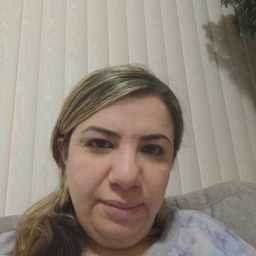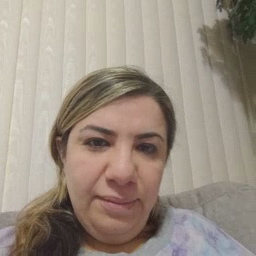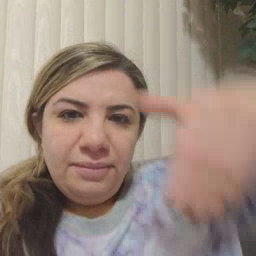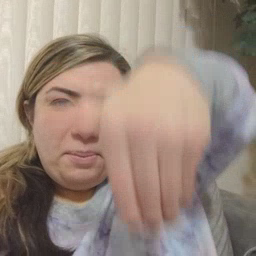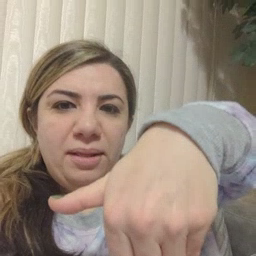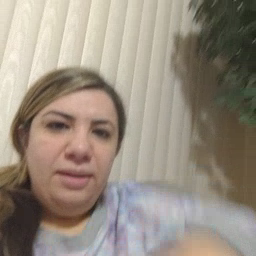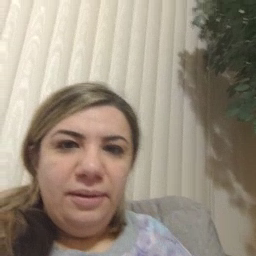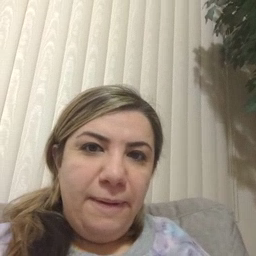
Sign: night